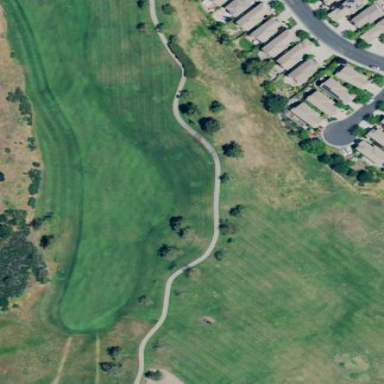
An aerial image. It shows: Golf fairway surrounded by grass.